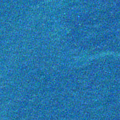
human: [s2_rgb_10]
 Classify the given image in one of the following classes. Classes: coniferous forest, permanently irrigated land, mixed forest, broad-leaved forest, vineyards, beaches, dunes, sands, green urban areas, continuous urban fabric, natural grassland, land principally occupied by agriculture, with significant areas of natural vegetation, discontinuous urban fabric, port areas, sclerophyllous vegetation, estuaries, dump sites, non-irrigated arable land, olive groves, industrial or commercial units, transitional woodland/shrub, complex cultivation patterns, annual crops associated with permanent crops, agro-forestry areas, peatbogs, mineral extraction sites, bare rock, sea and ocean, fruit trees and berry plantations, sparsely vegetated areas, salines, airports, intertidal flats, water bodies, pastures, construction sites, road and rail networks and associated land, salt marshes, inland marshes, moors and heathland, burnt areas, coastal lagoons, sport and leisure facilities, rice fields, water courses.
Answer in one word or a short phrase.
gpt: sea and ocean